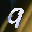
Label: 9